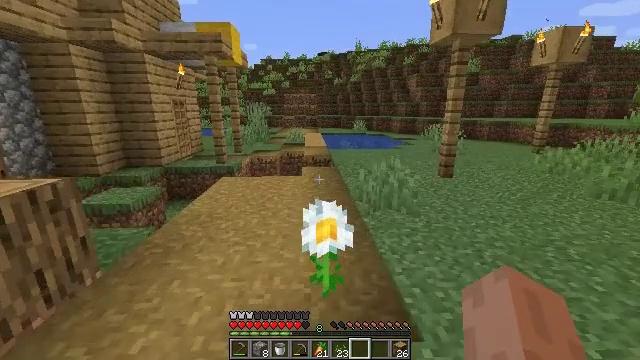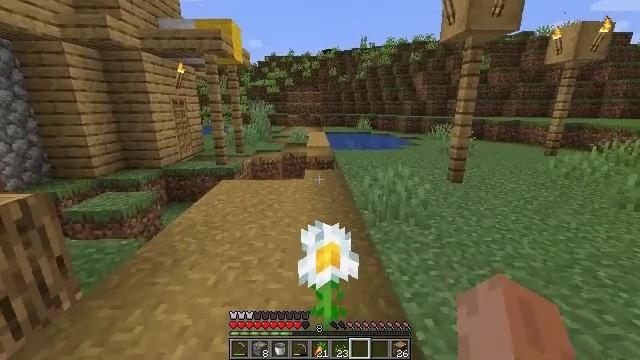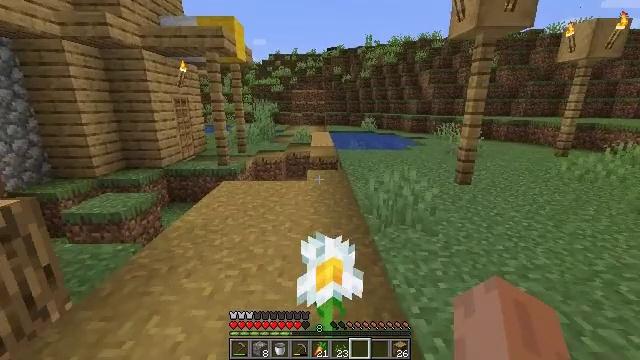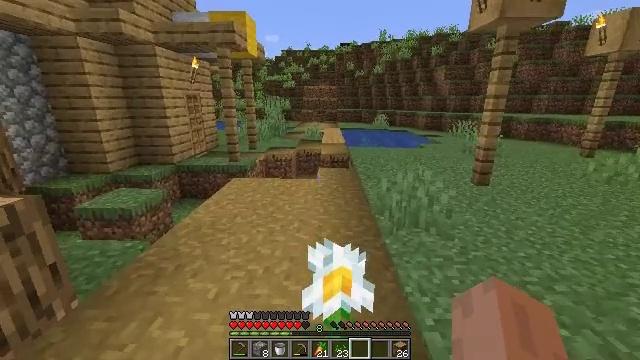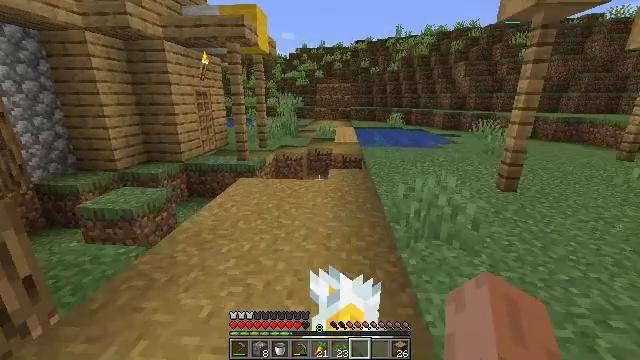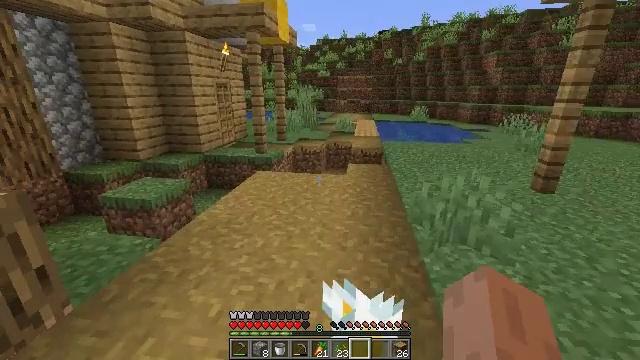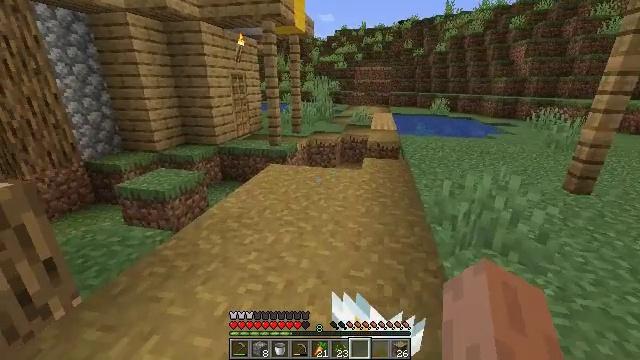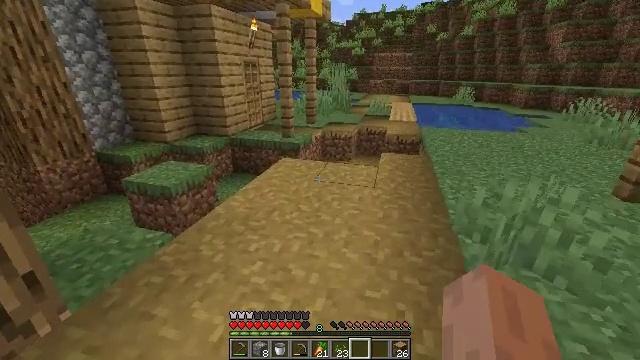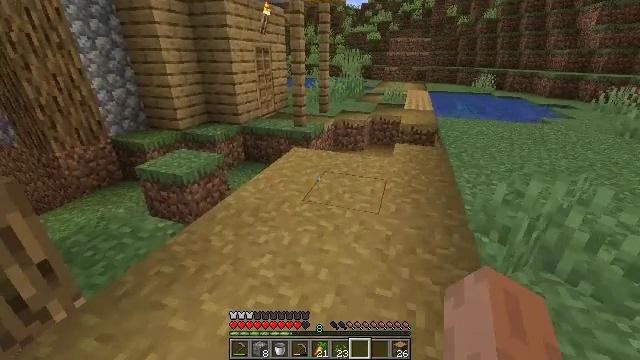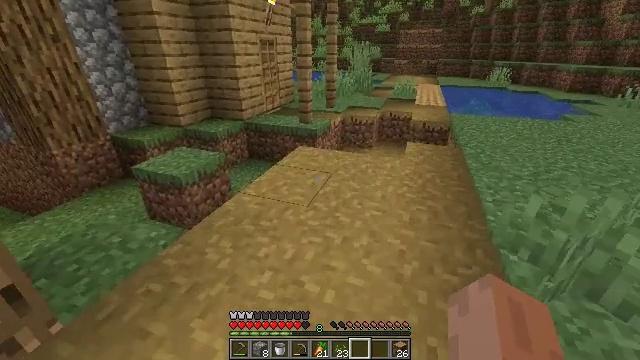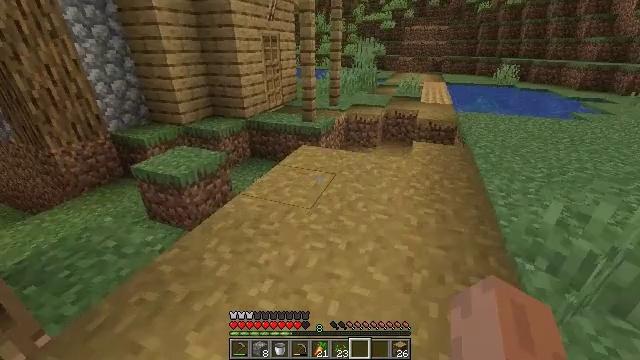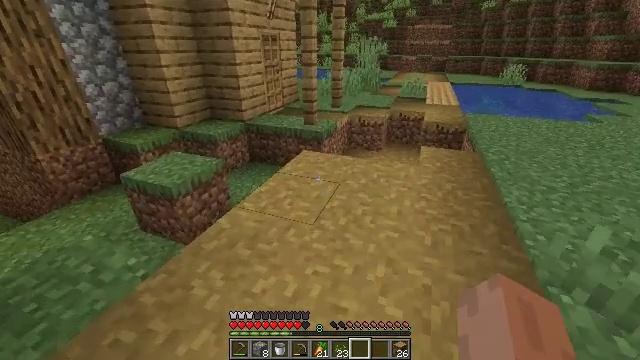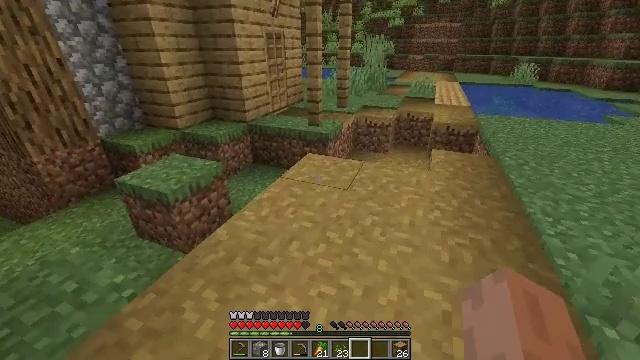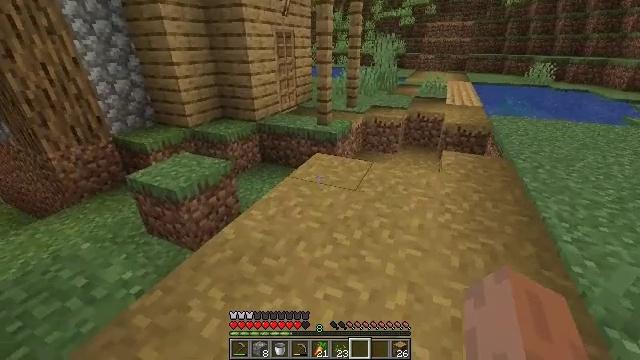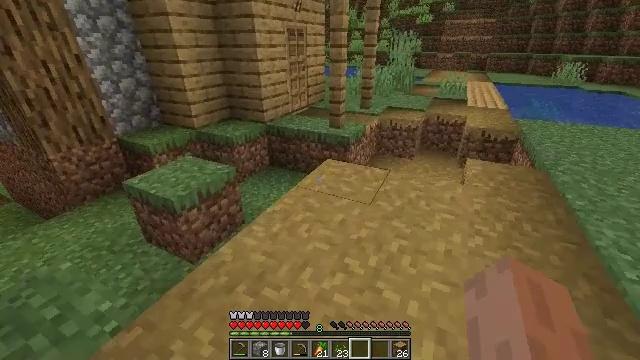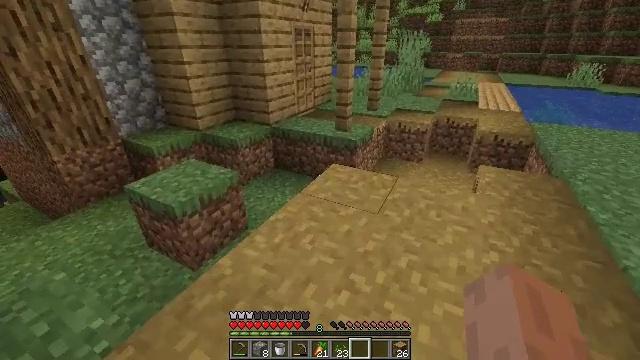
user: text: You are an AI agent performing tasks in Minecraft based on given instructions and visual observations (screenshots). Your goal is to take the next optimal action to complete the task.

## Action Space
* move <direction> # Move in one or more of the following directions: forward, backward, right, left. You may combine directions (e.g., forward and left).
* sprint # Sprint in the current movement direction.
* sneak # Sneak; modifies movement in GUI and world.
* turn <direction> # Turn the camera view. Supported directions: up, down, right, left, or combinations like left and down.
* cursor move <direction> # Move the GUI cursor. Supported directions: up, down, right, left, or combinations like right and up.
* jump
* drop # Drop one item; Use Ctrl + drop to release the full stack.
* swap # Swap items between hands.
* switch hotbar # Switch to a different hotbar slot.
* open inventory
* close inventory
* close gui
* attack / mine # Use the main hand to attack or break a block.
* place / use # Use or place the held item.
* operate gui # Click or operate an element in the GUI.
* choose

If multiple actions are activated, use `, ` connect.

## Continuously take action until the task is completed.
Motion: motion action
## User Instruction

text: Break the bookshelf for books.
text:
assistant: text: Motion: move forward
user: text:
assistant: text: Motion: move forward
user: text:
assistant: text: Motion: move forward, turn left
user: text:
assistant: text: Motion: move forward, turn left
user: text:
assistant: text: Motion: move forward, turn left and down
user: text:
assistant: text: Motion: move forward, turn left and down
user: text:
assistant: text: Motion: move forward, turn left and down
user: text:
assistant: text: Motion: move forward, turn left and down
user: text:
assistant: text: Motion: move forward, turn left and down
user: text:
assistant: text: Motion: move forward
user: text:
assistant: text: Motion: move forward
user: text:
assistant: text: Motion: move forward, turn left
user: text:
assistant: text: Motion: move forward, turn left
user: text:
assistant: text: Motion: move forward, turn left
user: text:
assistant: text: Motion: move forward, turn left
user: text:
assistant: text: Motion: move forward
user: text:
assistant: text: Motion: move forward, turn right
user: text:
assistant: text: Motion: turn right
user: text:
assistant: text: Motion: turn right
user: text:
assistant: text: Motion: turn right
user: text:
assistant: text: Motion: turn right
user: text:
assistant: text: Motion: turn right
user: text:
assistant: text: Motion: turn right
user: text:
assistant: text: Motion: turn right and up
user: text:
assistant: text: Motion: move forward, turn right and up
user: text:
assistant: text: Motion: move forward, turn right and up
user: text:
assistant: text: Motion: move forward, turn right
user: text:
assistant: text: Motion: move forward
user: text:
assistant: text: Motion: move forward
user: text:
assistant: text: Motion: move forward